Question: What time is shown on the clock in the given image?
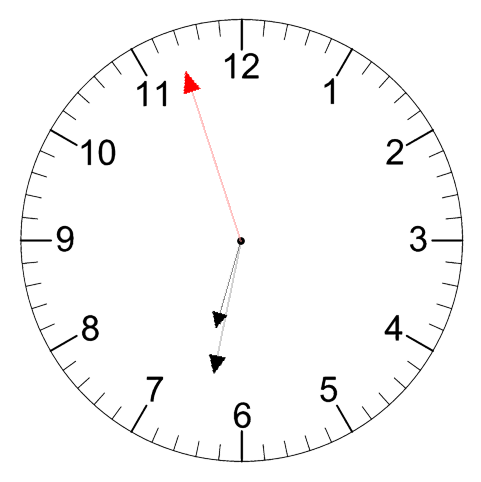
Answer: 06:31:57